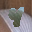
Label: 4